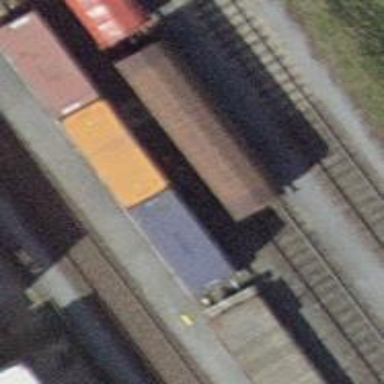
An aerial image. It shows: Railway spur service.